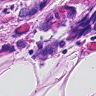
Metastatic tissue present: yes